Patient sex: M
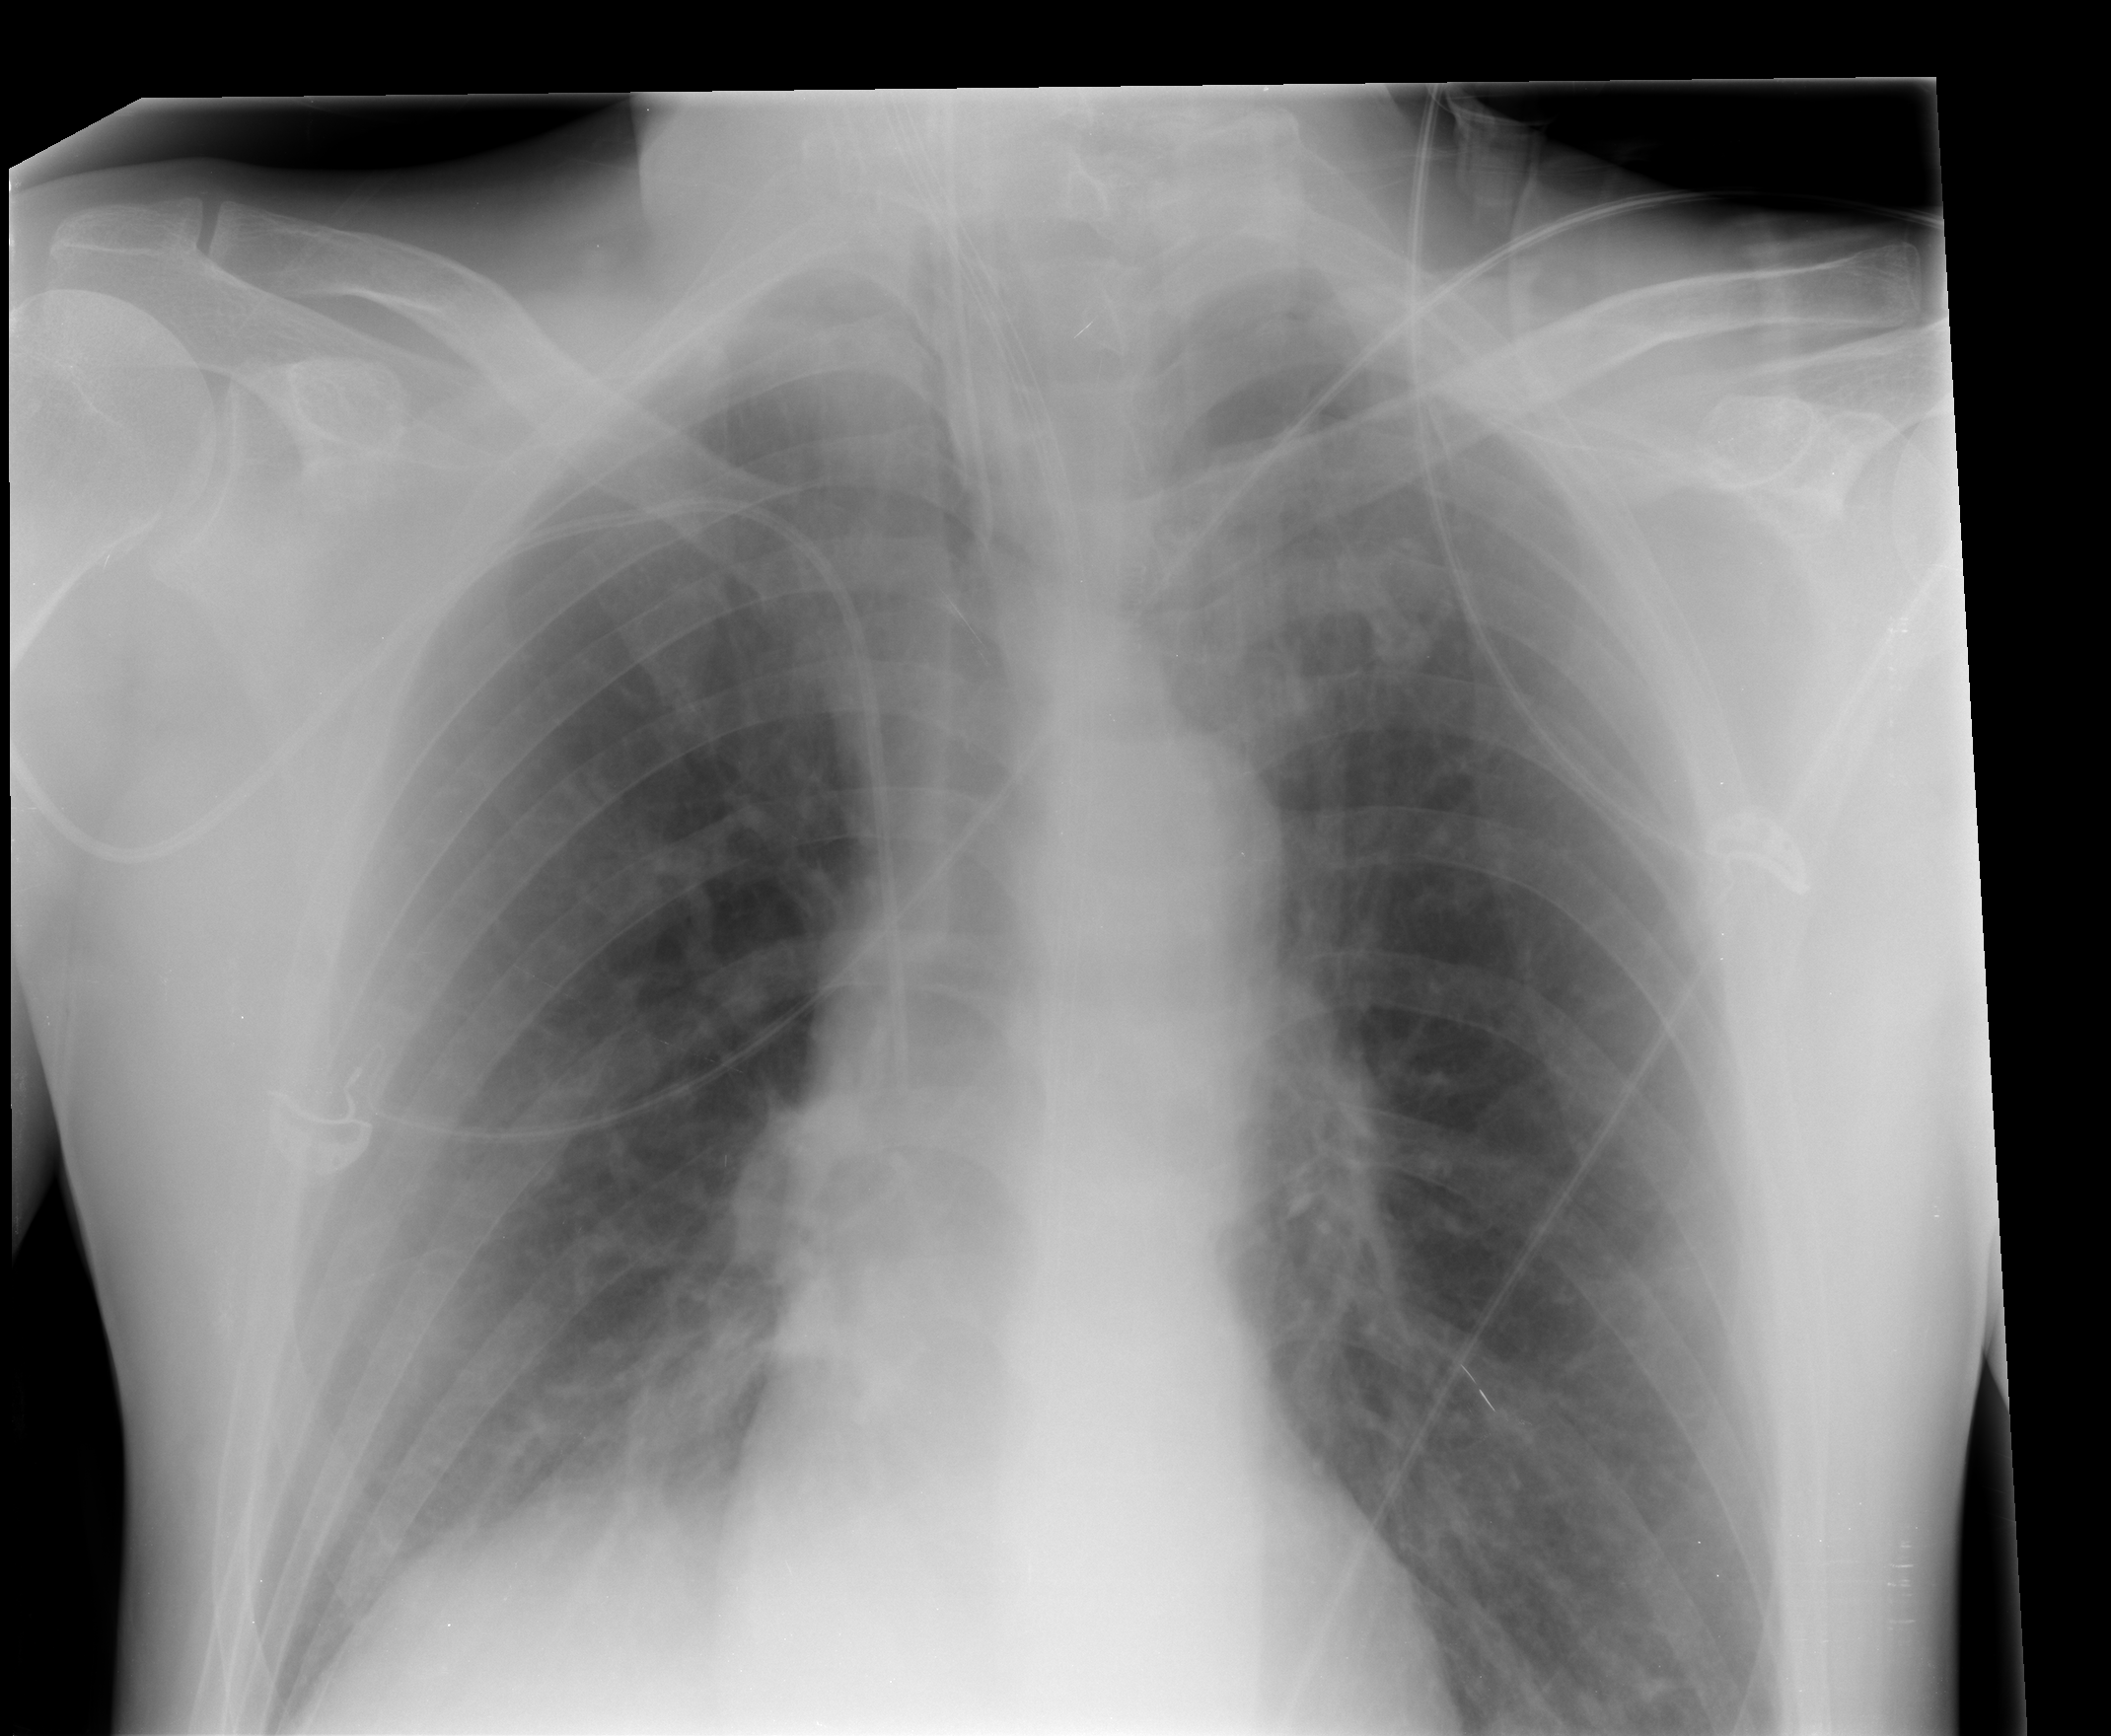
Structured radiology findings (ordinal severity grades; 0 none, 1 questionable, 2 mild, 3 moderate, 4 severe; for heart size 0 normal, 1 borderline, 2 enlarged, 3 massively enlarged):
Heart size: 0
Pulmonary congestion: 2
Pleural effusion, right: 1
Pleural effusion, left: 0
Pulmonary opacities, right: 1
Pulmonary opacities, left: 0
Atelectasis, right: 1
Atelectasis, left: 0